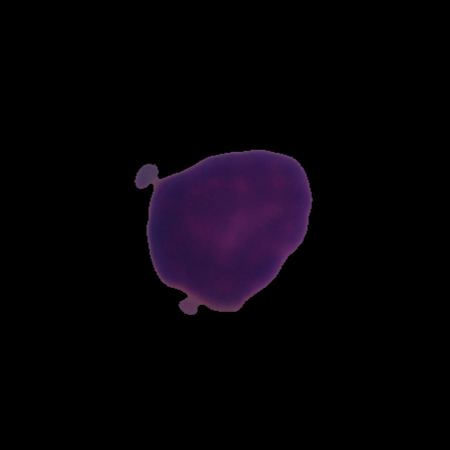
Label: healthy